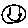
Label: smiley face